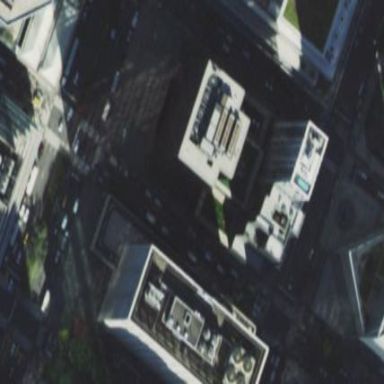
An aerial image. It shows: Commercial building with flat concrete roof.